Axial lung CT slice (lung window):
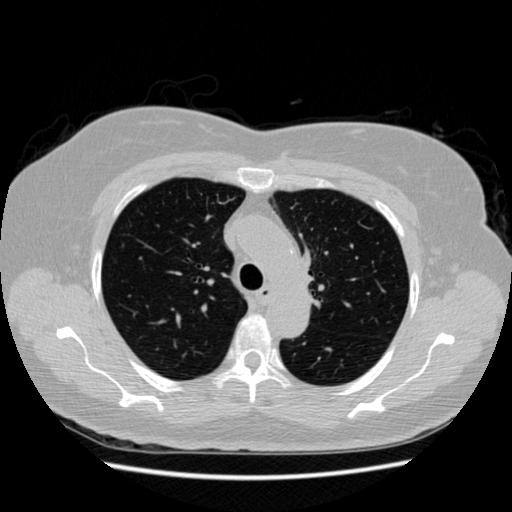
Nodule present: no